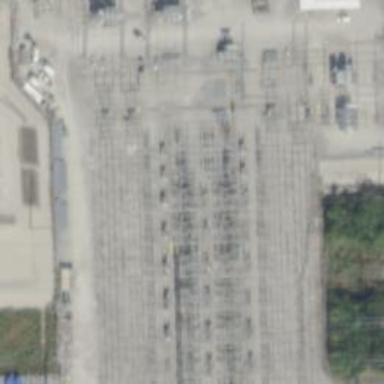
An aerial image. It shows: Switch used for power control.